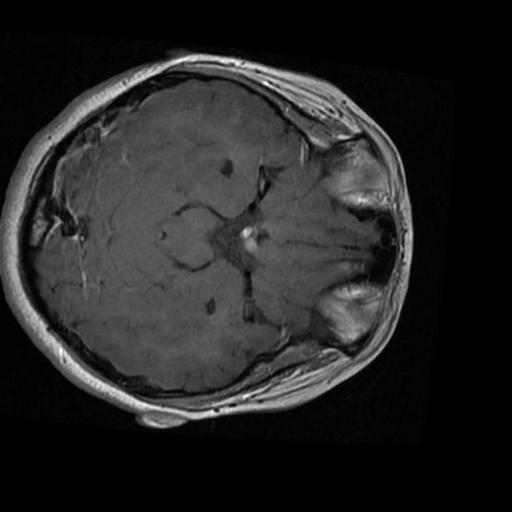
Label: brain_tumor